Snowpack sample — Buffalo Mountain, Silverthorne, Colorado, USA (1/25/25, 10:11 AM MST)
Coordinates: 39.6222, -106.1139
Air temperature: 22 °F
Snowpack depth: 110 cm
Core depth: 30 cm
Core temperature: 42.8 °F
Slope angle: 12°, slope face: 102°
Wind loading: high
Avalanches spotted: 0
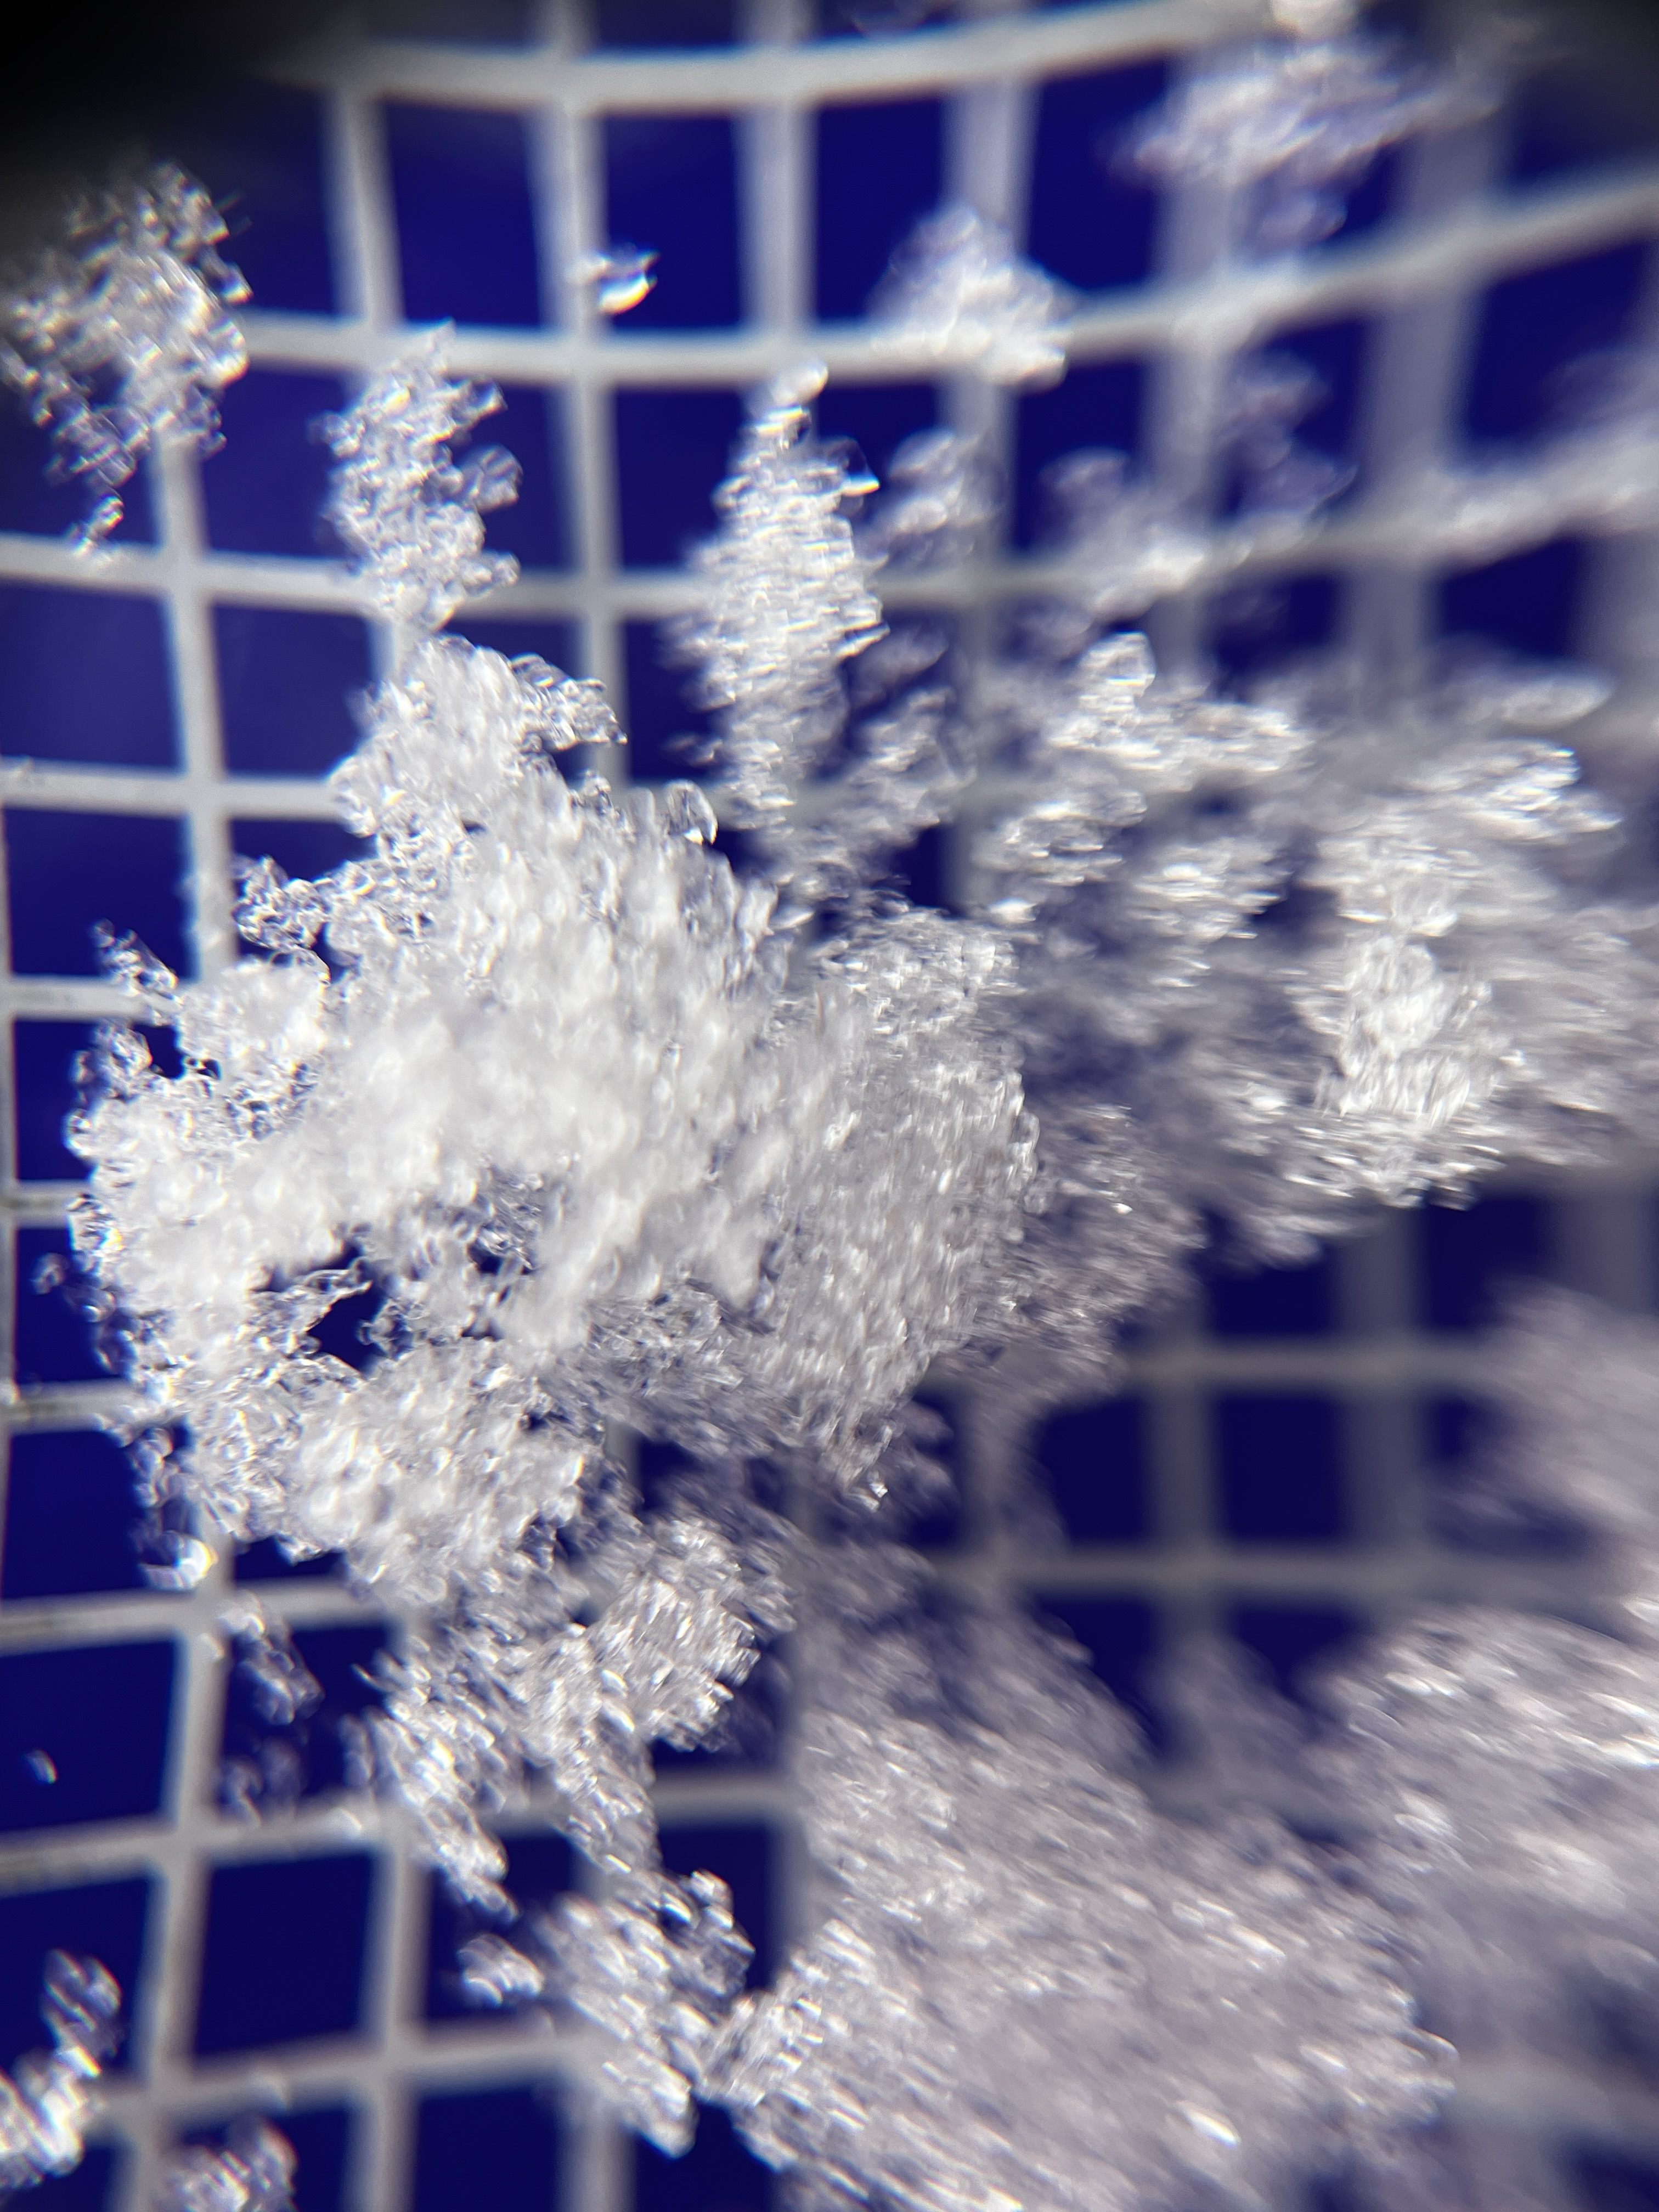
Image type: magnified_profile
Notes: No avalanches nearby, collected on the outskirts of a fire break 15 meters from the treeline, on way to Buffalo and Red Mountain